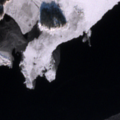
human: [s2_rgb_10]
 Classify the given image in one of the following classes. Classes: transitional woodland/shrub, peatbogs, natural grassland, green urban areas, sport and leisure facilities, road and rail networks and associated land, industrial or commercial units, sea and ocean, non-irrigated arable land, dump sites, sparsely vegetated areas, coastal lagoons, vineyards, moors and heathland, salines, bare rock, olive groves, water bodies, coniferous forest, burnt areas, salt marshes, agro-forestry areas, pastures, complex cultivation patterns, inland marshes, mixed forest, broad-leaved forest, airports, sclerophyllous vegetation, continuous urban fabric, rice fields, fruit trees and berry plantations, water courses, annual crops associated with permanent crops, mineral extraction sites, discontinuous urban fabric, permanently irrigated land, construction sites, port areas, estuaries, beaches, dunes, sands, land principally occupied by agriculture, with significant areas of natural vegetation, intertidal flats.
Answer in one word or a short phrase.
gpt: transitional woodland/shrub, sea and ocean